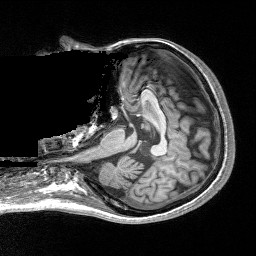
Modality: T1w
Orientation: axial